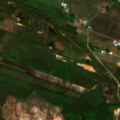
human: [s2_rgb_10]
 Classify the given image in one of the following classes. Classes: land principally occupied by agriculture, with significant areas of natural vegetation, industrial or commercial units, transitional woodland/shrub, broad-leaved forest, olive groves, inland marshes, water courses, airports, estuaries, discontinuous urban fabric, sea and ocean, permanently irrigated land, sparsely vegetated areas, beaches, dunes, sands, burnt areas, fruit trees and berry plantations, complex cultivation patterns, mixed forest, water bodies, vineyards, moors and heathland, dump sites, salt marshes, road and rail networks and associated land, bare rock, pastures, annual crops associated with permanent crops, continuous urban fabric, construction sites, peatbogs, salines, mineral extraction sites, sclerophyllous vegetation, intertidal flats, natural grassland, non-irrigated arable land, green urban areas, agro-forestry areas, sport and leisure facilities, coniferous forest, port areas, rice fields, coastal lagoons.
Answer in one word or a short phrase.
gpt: non-irrigated arable land, land principally occupied by agriculture, with significant areas of natural vegetation, coniferous forest, mixed forest, transitional woodland/shrub